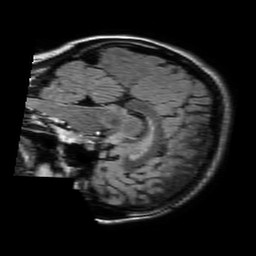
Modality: FLAIR
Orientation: sagittal
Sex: female
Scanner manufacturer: philips
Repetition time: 11 s
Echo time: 0.125 s